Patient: sex M, age 72
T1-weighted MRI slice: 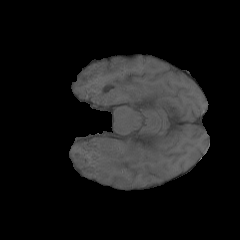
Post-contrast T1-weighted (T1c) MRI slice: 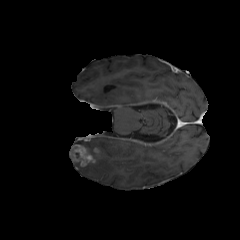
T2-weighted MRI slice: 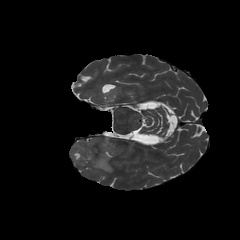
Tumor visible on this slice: yes
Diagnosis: Glioblastoma, IDH-wildtype
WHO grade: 4